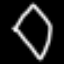
Label: diamond